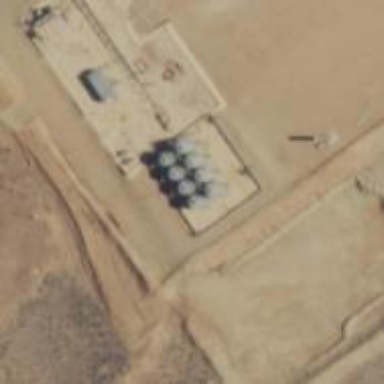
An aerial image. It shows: Storage tank with man-made structure.